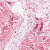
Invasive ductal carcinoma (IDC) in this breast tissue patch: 0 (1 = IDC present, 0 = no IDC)